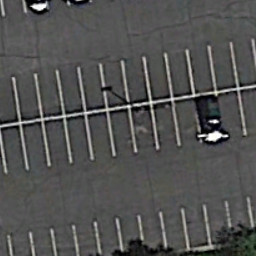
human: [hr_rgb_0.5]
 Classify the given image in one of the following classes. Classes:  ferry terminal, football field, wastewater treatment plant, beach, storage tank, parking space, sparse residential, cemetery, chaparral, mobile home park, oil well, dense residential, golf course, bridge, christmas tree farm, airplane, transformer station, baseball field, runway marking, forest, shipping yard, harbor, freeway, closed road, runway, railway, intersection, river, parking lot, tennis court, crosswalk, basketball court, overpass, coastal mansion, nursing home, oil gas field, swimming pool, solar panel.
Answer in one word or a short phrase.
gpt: parking space